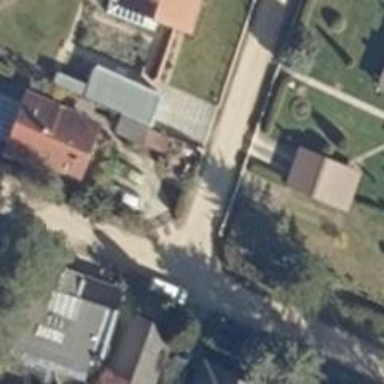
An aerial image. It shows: Residential road.